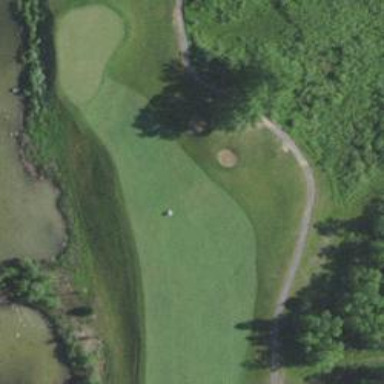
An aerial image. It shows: View of golf hole.